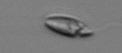
Label: Katodinium_or_Torodinium